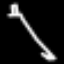
Label: pencil